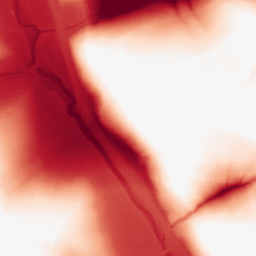
Category: morphological
Decomposition family: tophat
Decomposition parameters: size: 100
mode: black
Upsampling method: sinc_hamming
Upsampling parameters: scale: 4
kernel_size: 8
Upsampling scale: 4